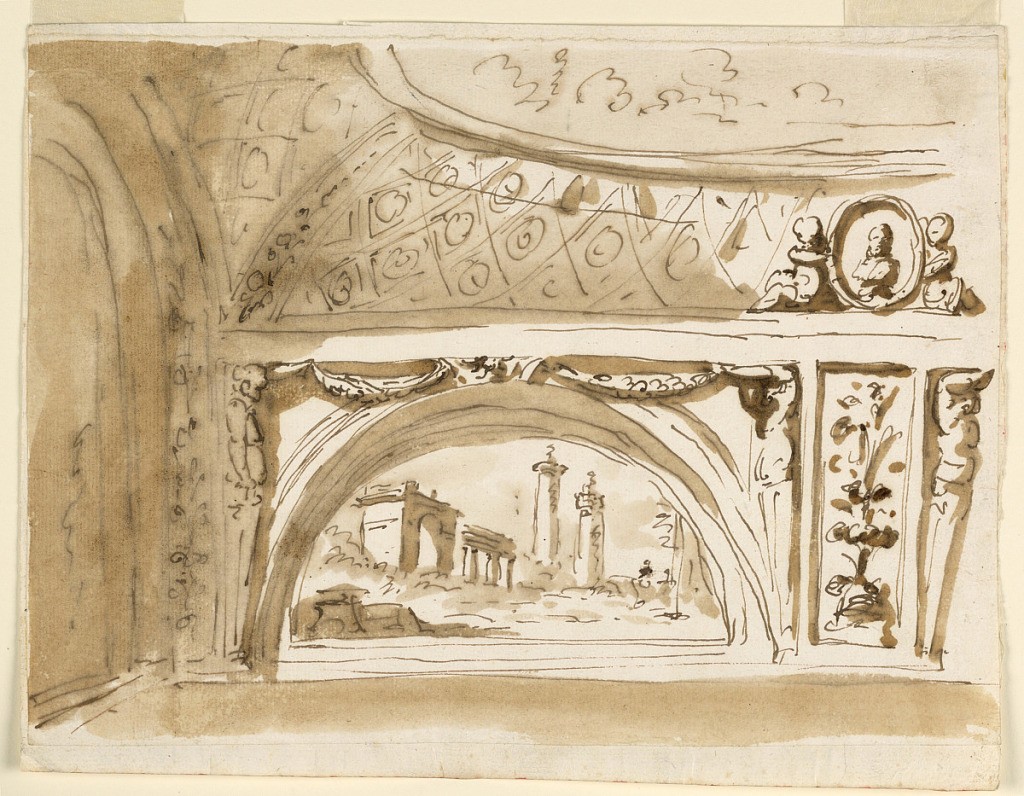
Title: Design for Ceiling Decoration
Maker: Giuseppe Barberi, Italian, 1746–1809
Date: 1790–1800
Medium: Pen and brown ink, brush and brown wash on off-white laid paper, lined
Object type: Drawing
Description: Variation of the scheme of -1534. The arch at left is decorated  in the scheme of -1532. A semi-circular painting of classical monuments is inscribed in an oblong panel and flanked by gaines, shown in profile, supporting festoons. The central with a bust portrait is transferred over the panel.